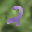
Label: 2